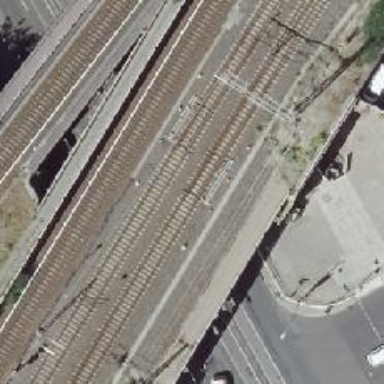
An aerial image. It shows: Railway switch.